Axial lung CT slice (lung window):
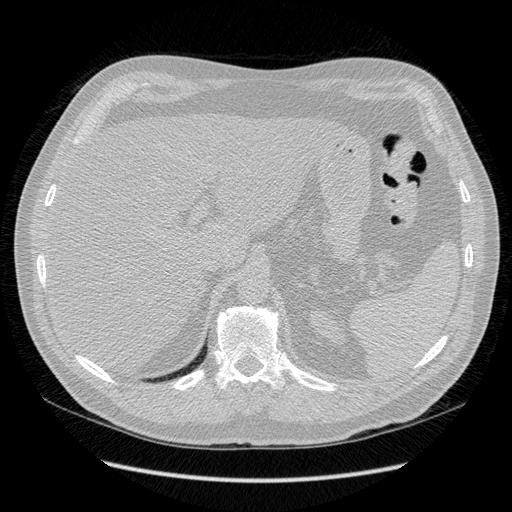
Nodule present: no